Question: I'm almost done with this assignment, but I'm having trouble applying this algorithm into my code for an assignment. I'm just confused with what is T and what it does in the code from the picture.

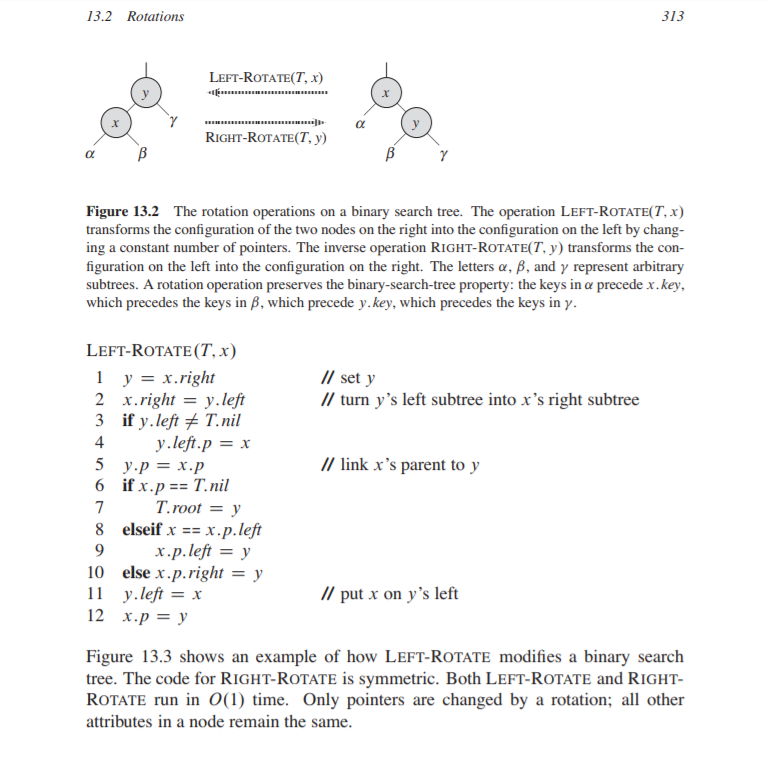
Answer: 'T' is the tree in which the rotate operation is being performed. Note the references in the algorithm to 'T.root'.